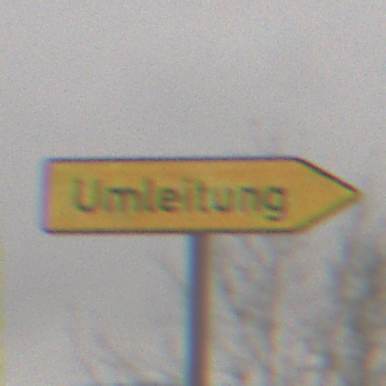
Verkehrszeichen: UmleitungswegweiserRechtsweisend
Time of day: Midday
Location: Outdoor (Nature)
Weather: Overcast
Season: Winter
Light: Natural